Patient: sex M, age 74
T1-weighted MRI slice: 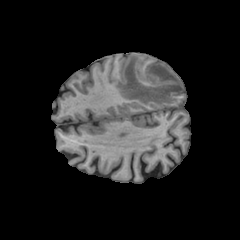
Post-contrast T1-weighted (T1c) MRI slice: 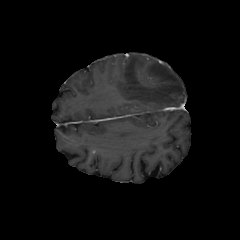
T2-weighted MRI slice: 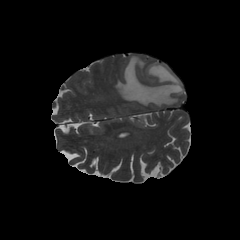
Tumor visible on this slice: yes
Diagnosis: Glioblastoma, IDH-wildtype
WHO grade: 4